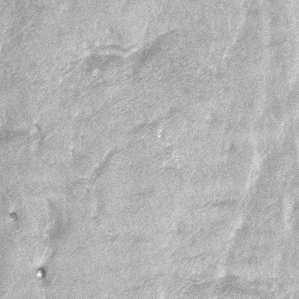
Label: frost